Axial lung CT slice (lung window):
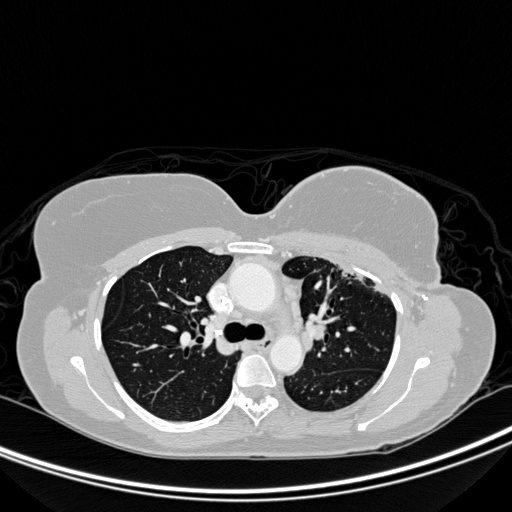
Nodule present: no